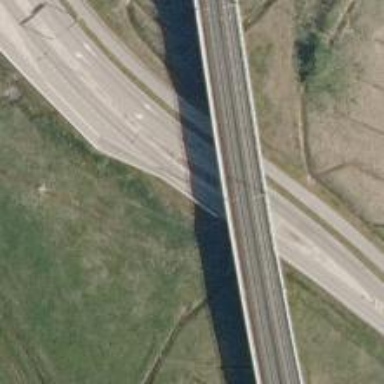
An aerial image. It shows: Bridge carrying railway with continuous electrified contact lines.